Question: I noticed that sklearn's new 'CalibratedClassifierCV' seems to underperform the direct 'base_estimator' when the 'base_estimator' is 'GradientBoostingClassifer', (I haven't tested other classifiers). Interestingly, if 'make_classification''s parameters are:
'''
n_features = 10
n_informative = 3
n_classes = 2
'''
then the 'CalibratedClassifierCV' seems to be the slight outperformer (log loss evaluation).
However, under the following classification data set the 'CalibratedClassifierCV' seems to generally be the underperformer:
'''
from sklearn.datasets import make_classification
from sklearn import ensemble
from sklearn.calibration import CalibratedClassifierCV
from sklearn.metrics import log_loss
from sklearn import cross_validation
# Build a classification task using 3 informative features
X, y = make_classification(n_samples=1000,
n_features=100,
n_informative=30,
n_redundant=0,
n_repeated=0,
n_classes=9,
random_state=0,
shuffle=False)
skf = cross_validation.StratifiedShuffleSplit(y, 5)
for train, test in skf:
X_train, X_test = X[train], X[test]
y_train, y_test = y[train], y[test]
clf = ensemble.GradientBoostingClassifier(n_estimators=100)
clf_cv = CalibratedClassifierCV(clf, cv=3, method='isotonic')
clf_cv.fit(X_train, y_train)
probas_cv = clf_cv.predict_proba(X_test)
cv_score = log_loss(y_test, probas_cv)
clf = ensemble.GradientBoostingClassifier(n_estimators=100)
clf.fit(X_train, y_train)
probas = clf.predict_proba(X_test)
clf_score = log_loss(y_test, probas)
print 'calibrated score:', cv_score
print 'direct clf score:', clf_score
print
'''
One run yielded:

Maybe I'm missing something about how 'CalibratedClassifierCV' works, or am not using it correctly, but I was under the impression that if anything, passing a classifier to 'CalibratedClassifierCV' would result in improved performance relative to the 'base_estimator' alone.
Can anyone explain this observed underperformance?
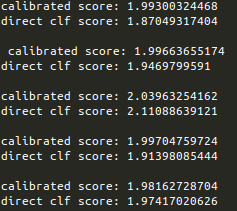
Answer: The probability calibration itself requires cross-validation, therefore the 'CalibratedClassifierCV' trains a calibrated classifier per fold (in this case using 'StratifiedKFold'), and takes the mean of the predicted probabilities from each classifier when you call predict_proba(). This could lead to the explanation of the effect.
My hypothesis is that if the training set is small with respect to the number of features and classes, the reduced training set for each sub-classifier affects performance and the ensembling does not make up for it (or makes it worse). Also the GradientBoostingClassifier might provide already pretty good probability estimates from the start as its loss function is optimized for probability estimation.
If that's correct, ensembling classifiers the same way as the CalibratedClassifierCV but without calibration should be worse than the single classifier. Also, the effect should disappear when using a larger number of folds for calibration.
To test that, I extended your script to increase the number of folds and include the ensembled classifier without calibration, and I was able to confirm my predictions. A 10-fold calibrated classifier always performed better than the single classifier and the uncalibrated ensemble was significantly worse. In my run, the 3-fold calibrated classifier also did not really perform worse than the single classifier, so this might be also an unstable effect. These are the detailed results on the same dataset:
<URL>
This is the code from my experiment:
'''
import numpy as np
from sklearn.datasets import make_classification
from sklearn import ensemble
from sklearn.calibration import CalibratedClassifierCV
from sklearn.metrics import log_loss
from sklearn import cross_validation
X, y = make_classification(n_samples=1000,
n_features=100,
n_informative=30,
n_redundant=0,
n_repeated=0,
n_classes=9,
random_state=0,
shuffle=False)
skf = cross_validation.StratifiedShuffleSplit(y, 5)
for train, test in skf:
X_train, X_test = X[train], X[test]
y_train, y_test = y[train], y[test]
clf = ensemble.GradientBoostingClassifier(n_estimators=100)
clf_cv = CalibratedClassifierCV(clf, cv=3, method='isotonic')
clf_cv.fit(X_train, y_train)
probas_cv = clf_cv.predict_proba(X_test)
cv_score = log_loss(y_test, probas_cv)
print 'calibrated score (3-fold):', cv_score
clf = ensemble.GradientBoostingClassifier(n_estimators=100)
clf_cv = CalibratedClassifierCV(clf, cv=10, method='isotonic')
clf_cv.fit(X_train, y_train)
probas_cv = clf_cv.predict_proba(X_test)
cv_score = log_loss(y_test, probas_cv)
print 'calibrated score (10-fold:)', cv_score
#Train 3 classifiers and take average probability
skf2 = cross_validation.StratifiedKFold(y_test, 3)
probas_list = []
for sub_train, sub_test in skf2:
X_sub_train, X_sub_test = X_train[sub_train], X_train[sub_test]
y_sub_train, y_sub_test = y_train[sub_train], y_train[sub_test]
clf = ensemble.GradientBoostingClassifier(n_estimators=100)
clf.fit(X_sub_train, y_sub_train)
probas_list.append(clf.predict_proba(X_test))
probas = np.mean(probas_list, axis=0)
clf_ensemble_score = log_loss(y_test, probas)
print 'uncalibrated ensemble clf (3-fold) score:', clf_ensemble_score
clf = ensemble.GradientBoostingClassifier(n_estimators=100)
clf.fit(X_train, y_train)
probas = clf.predict_proba(X_test)
score = log_loss(y_test, probas)
print 'direct clf score:', score
print
'''